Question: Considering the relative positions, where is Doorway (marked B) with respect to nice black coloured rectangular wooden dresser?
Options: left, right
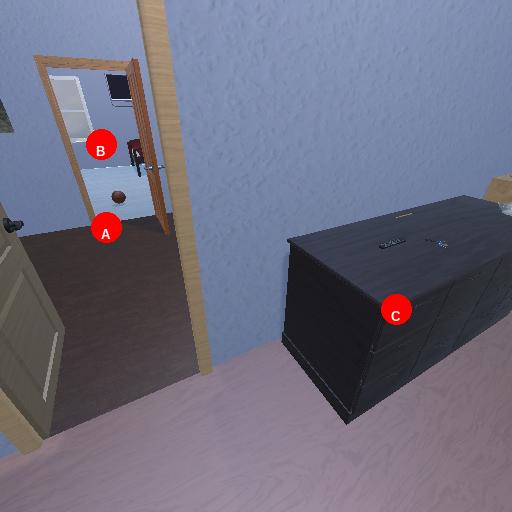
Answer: left